Question: I have trouble keeping a TListbox in sync with a TList. Each time an item is added to a generic TList, OnNotify is called and the callback calls just one procedure: 'create_gradients'. Its code is below:
'''
procedure TColor_Dialog.create_gradients;
var Editor: TGradient_Editor;
eGradient: Int32;
y: single;
s: string;
begin
List_Names.Clear;
List_Gradients.Clear;
for eGradient := 0 to FColor_Editor.nGradients - 1 do
begin
List_Names.Items.Add (FColor_Editor [eGradient].Check_Rainbow.Text);
end; // for
List_Gradients.BeginUpdate;
try
for eGradient := 0 to FColor_Editor.nGradients - 1 do
begin
Editor := FColor_Editor [eGradient];
y := (eGradient + 1) * Editor.Height;
Editor.Position.Y := y;
s := Editor.Check_Rainbow.Text;
List_Gradients.AddObject (Editor);
end; // for
finally
List_Gradients.EndUpdate;
end; // try..finally
end; // create_gradients //
'''
As you see it simply enumerates all items in the list. Each item in the list is a 'TGradient_Editor' which in turn has 'TFrame' as a parent. On the parent are some FMX controls as combolorboxes, an image and a checkbox (Check_Rainbow). 'Check_Rainbow.Text' is used for identification purposes. When the gradient editor is created, it creates a unique name from 'frame_%s' where %s is a sequence number that is incremented each time a gradient editor is created. 'Owner' and 'Parent' are both 'List_Gradients'.

From the image above you can see what happens. the listbox on the right is added for checking and just shows the text's, which is the correct sequence by the way. When I use the debugger to follow the addition of the gradient editors to 'List_Gradient' they are processed in the same order. But the order of the gradient editors is . I have to mention that the aligment of the gradient editors is alTop. I added even some code to ensure that the editor is Positioned at the very bottom of the 'List_Gradients'.
I appear not to understand something. I cannot imagine that sequential adding to a 'TListBox' cannot result in the correct order. What am I doing wrong?
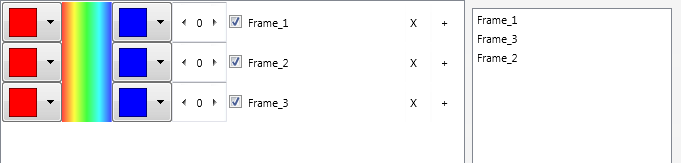
Answer: Try this instead:
'''
procedure TColor_Dialog.create_gradients;
var
Editor: TGradient_Editor;
eGradient: Int32;
y: single;
begin
List_Names.Clear;
List_Gradients.Clear;
for eGradient := 0 to FColor_Editor.nGradients - 1 do
begin
List_Names.Items.Add (FColor_Editor[eGradient].Check_Rainbow.Text);
end;
List_Gradients.BeginUpdate;
try
y := 0.0; // or whatever value you want to start at...
for eGradient := 0 to FColor_Editor.nGradients - 1 do
begin
Editor := FColor_Editor[eGradient];
Editor.Position.Y := y;
List_Gradients.AddObject(Editor);
y := y + Editor.Height;
end;
finally
List_Gradients.EndUpdate;
end;
end;
'''